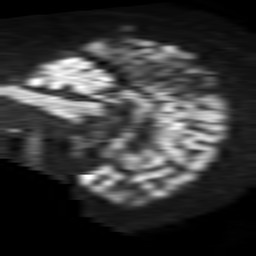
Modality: TRACE
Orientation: sagittal
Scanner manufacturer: philips
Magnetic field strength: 1.5 T
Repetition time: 4.6 s
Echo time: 0.08437 s